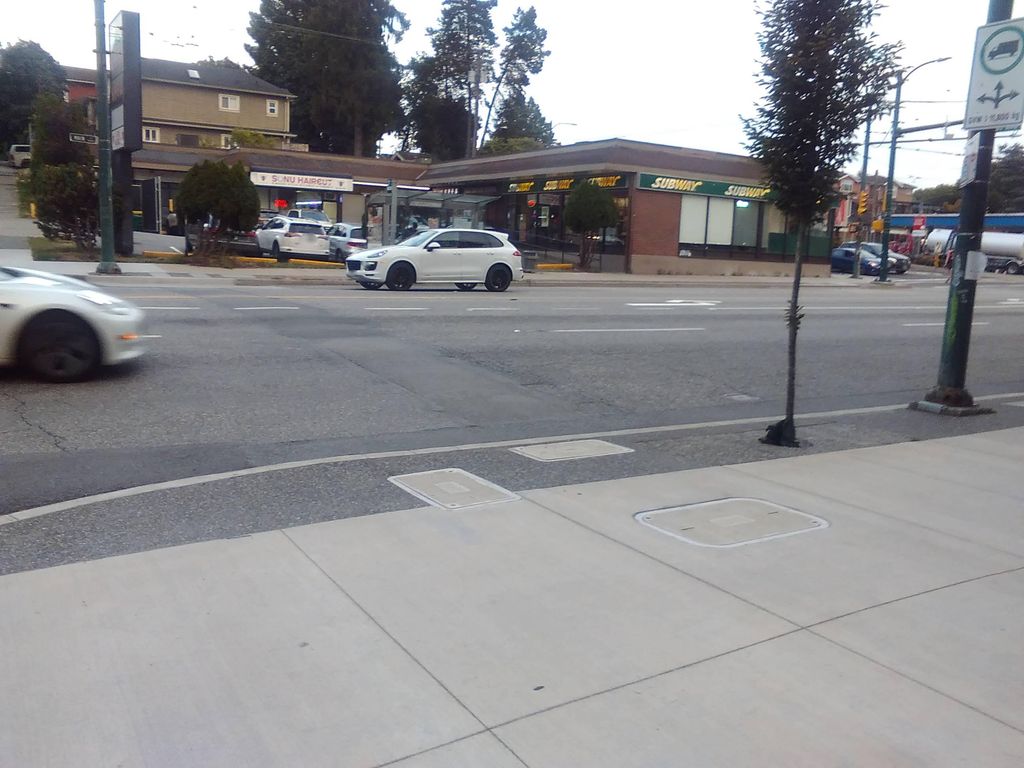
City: vancouver